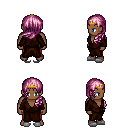
a pixel art fantasy rpg character, male body template, human, dark skin, brown robe, red pants, pink left-swept hairstyle, gold tiara, white slippers, four views (front, back, left, right), 2x2 character sprite sheet, small pixel art, hard edges, no anti-aliasing